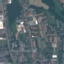
Land use / land cover class: Residential